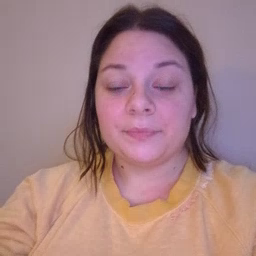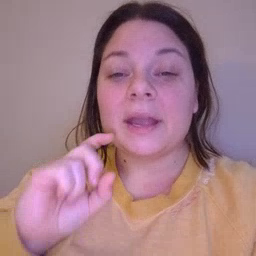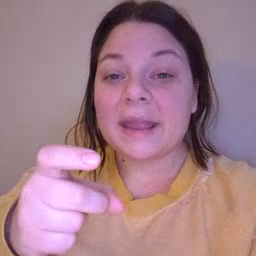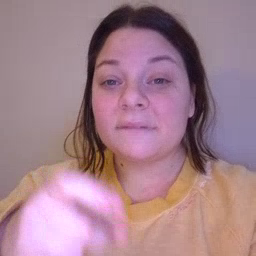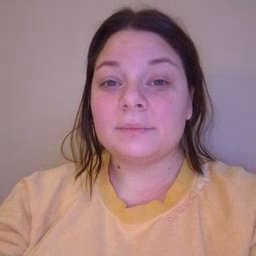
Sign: gift